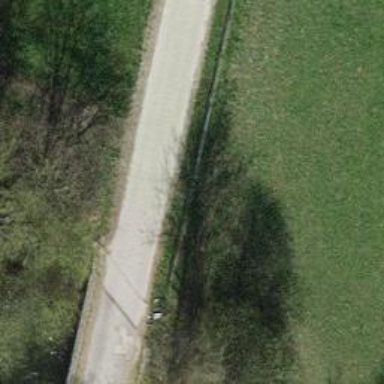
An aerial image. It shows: Unclassified road with concrete surface.